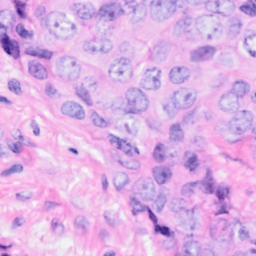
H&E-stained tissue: Breast